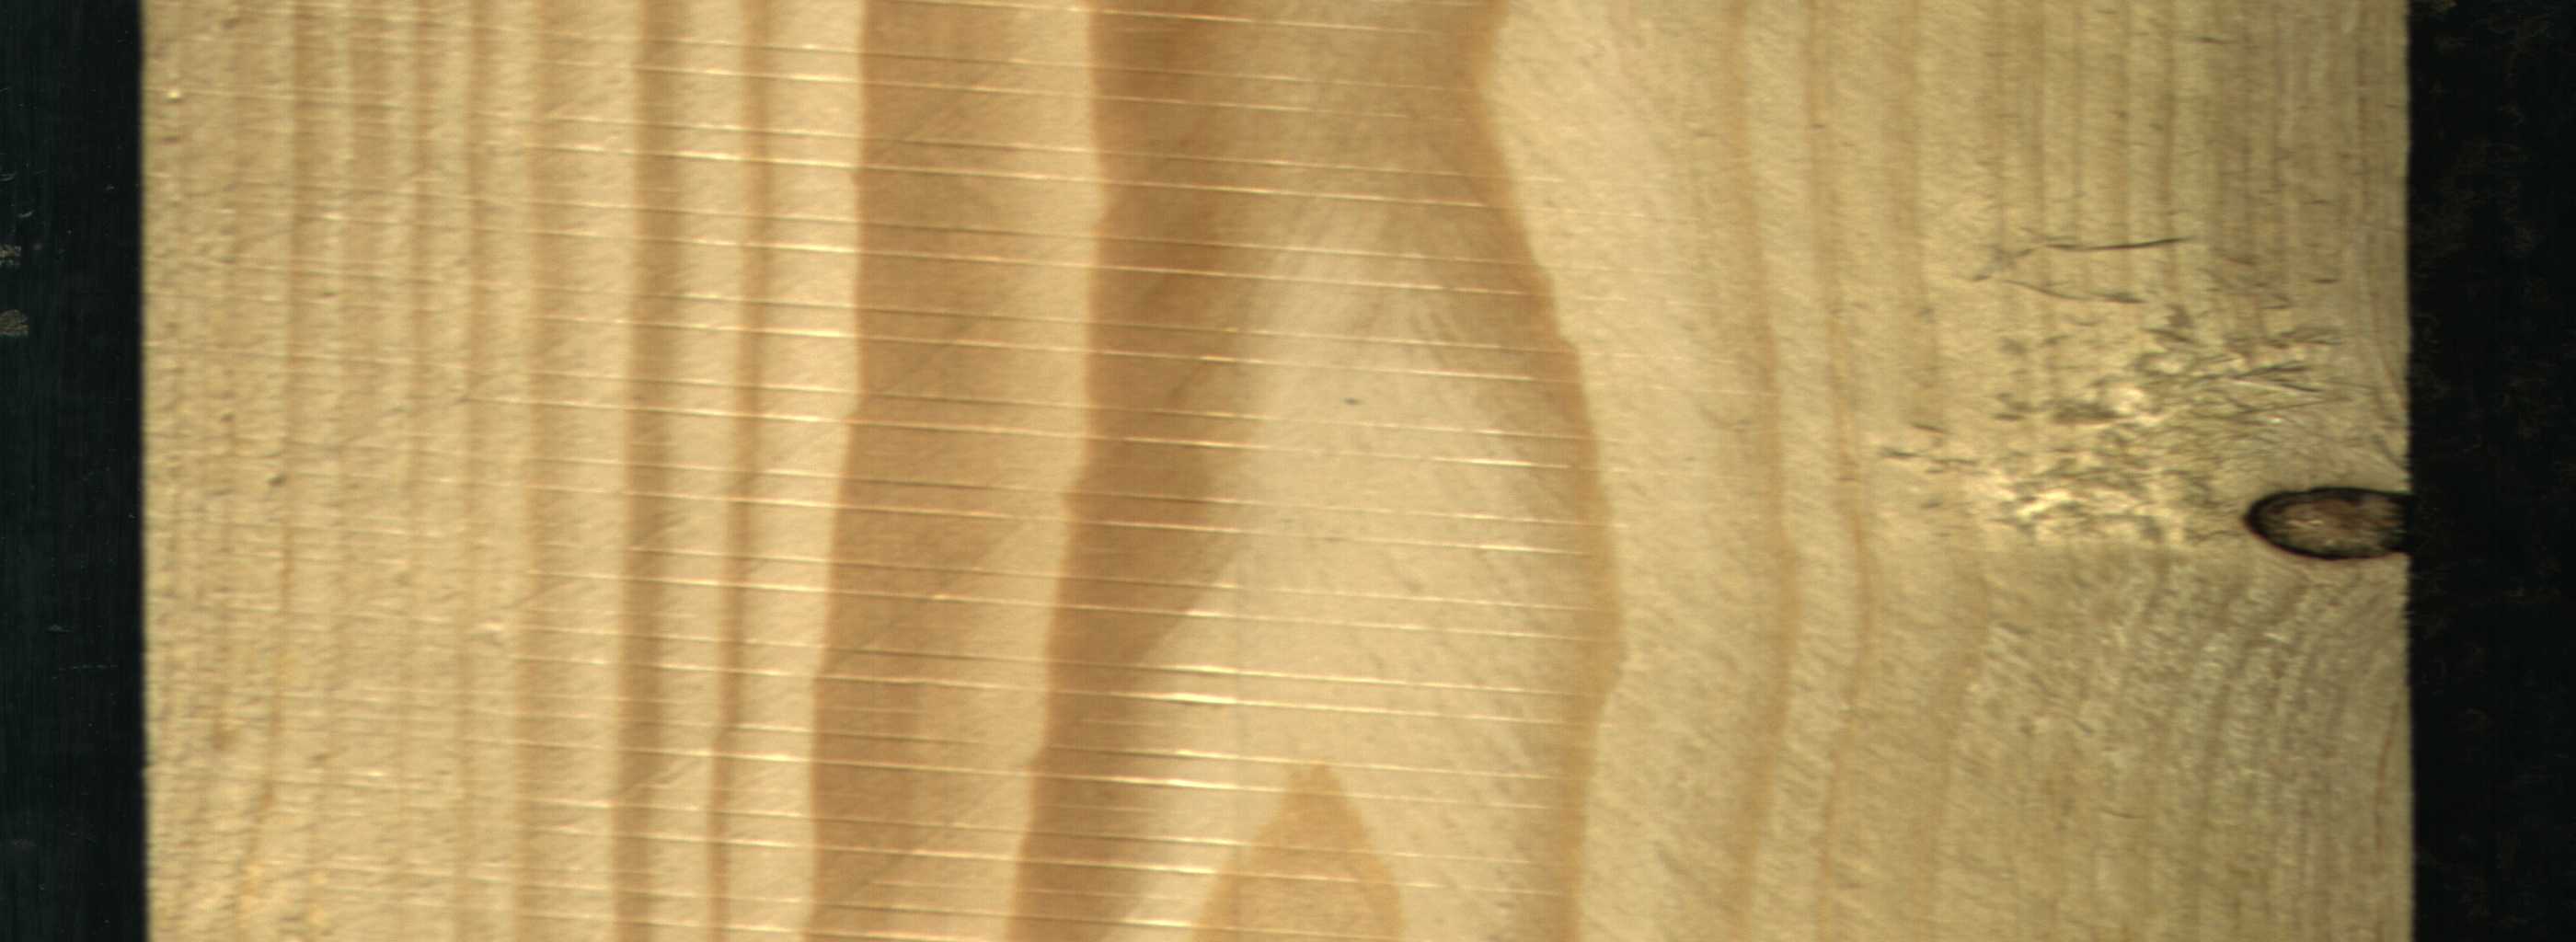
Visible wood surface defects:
Dead_Knot